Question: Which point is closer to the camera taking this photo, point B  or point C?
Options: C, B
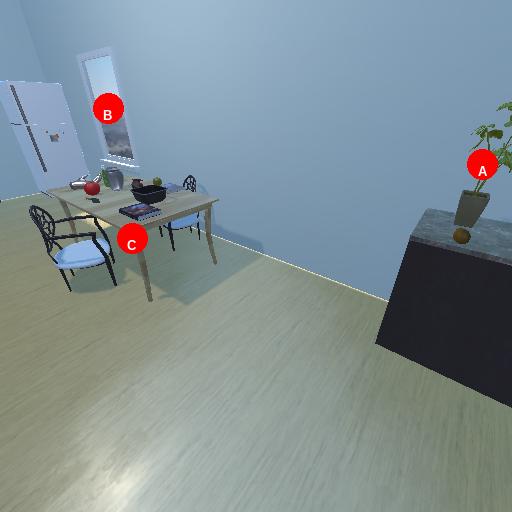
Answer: C